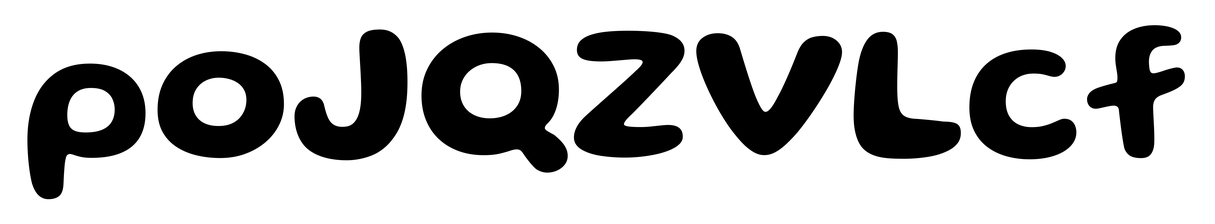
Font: Gluten_SemiBold